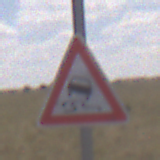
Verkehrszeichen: SchleuderOderRutschgefahr
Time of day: Midday
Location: Outdoor (Nature)
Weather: PartlyCloudy
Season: NotSpecified
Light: Natural